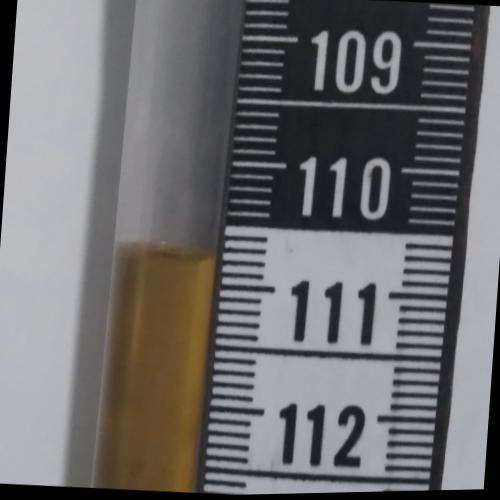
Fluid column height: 110.8 cm